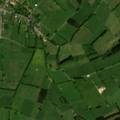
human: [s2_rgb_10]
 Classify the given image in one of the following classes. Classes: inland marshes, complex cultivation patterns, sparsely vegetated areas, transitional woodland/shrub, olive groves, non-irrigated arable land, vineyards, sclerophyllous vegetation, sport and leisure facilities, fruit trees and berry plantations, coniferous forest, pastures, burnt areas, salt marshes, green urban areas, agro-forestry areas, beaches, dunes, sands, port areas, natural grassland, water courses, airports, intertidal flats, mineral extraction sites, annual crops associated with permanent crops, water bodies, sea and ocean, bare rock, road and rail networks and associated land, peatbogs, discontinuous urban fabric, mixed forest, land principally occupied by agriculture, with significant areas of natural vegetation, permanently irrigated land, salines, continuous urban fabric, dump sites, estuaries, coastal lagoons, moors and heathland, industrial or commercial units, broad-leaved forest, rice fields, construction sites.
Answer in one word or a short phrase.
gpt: discontinuous urban fabric, pastures, coniferous forest